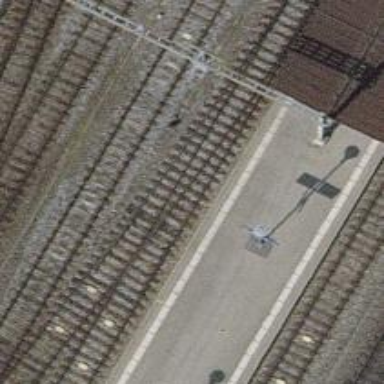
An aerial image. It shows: Rail siding with electrified contact lines for trains.